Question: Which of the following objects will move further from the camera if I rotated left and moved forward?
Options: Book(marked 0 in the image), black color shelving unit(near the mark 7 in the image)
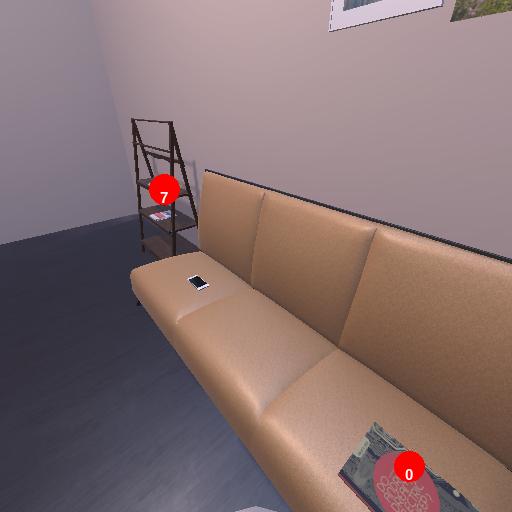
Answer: Book(marked 0 in the image)